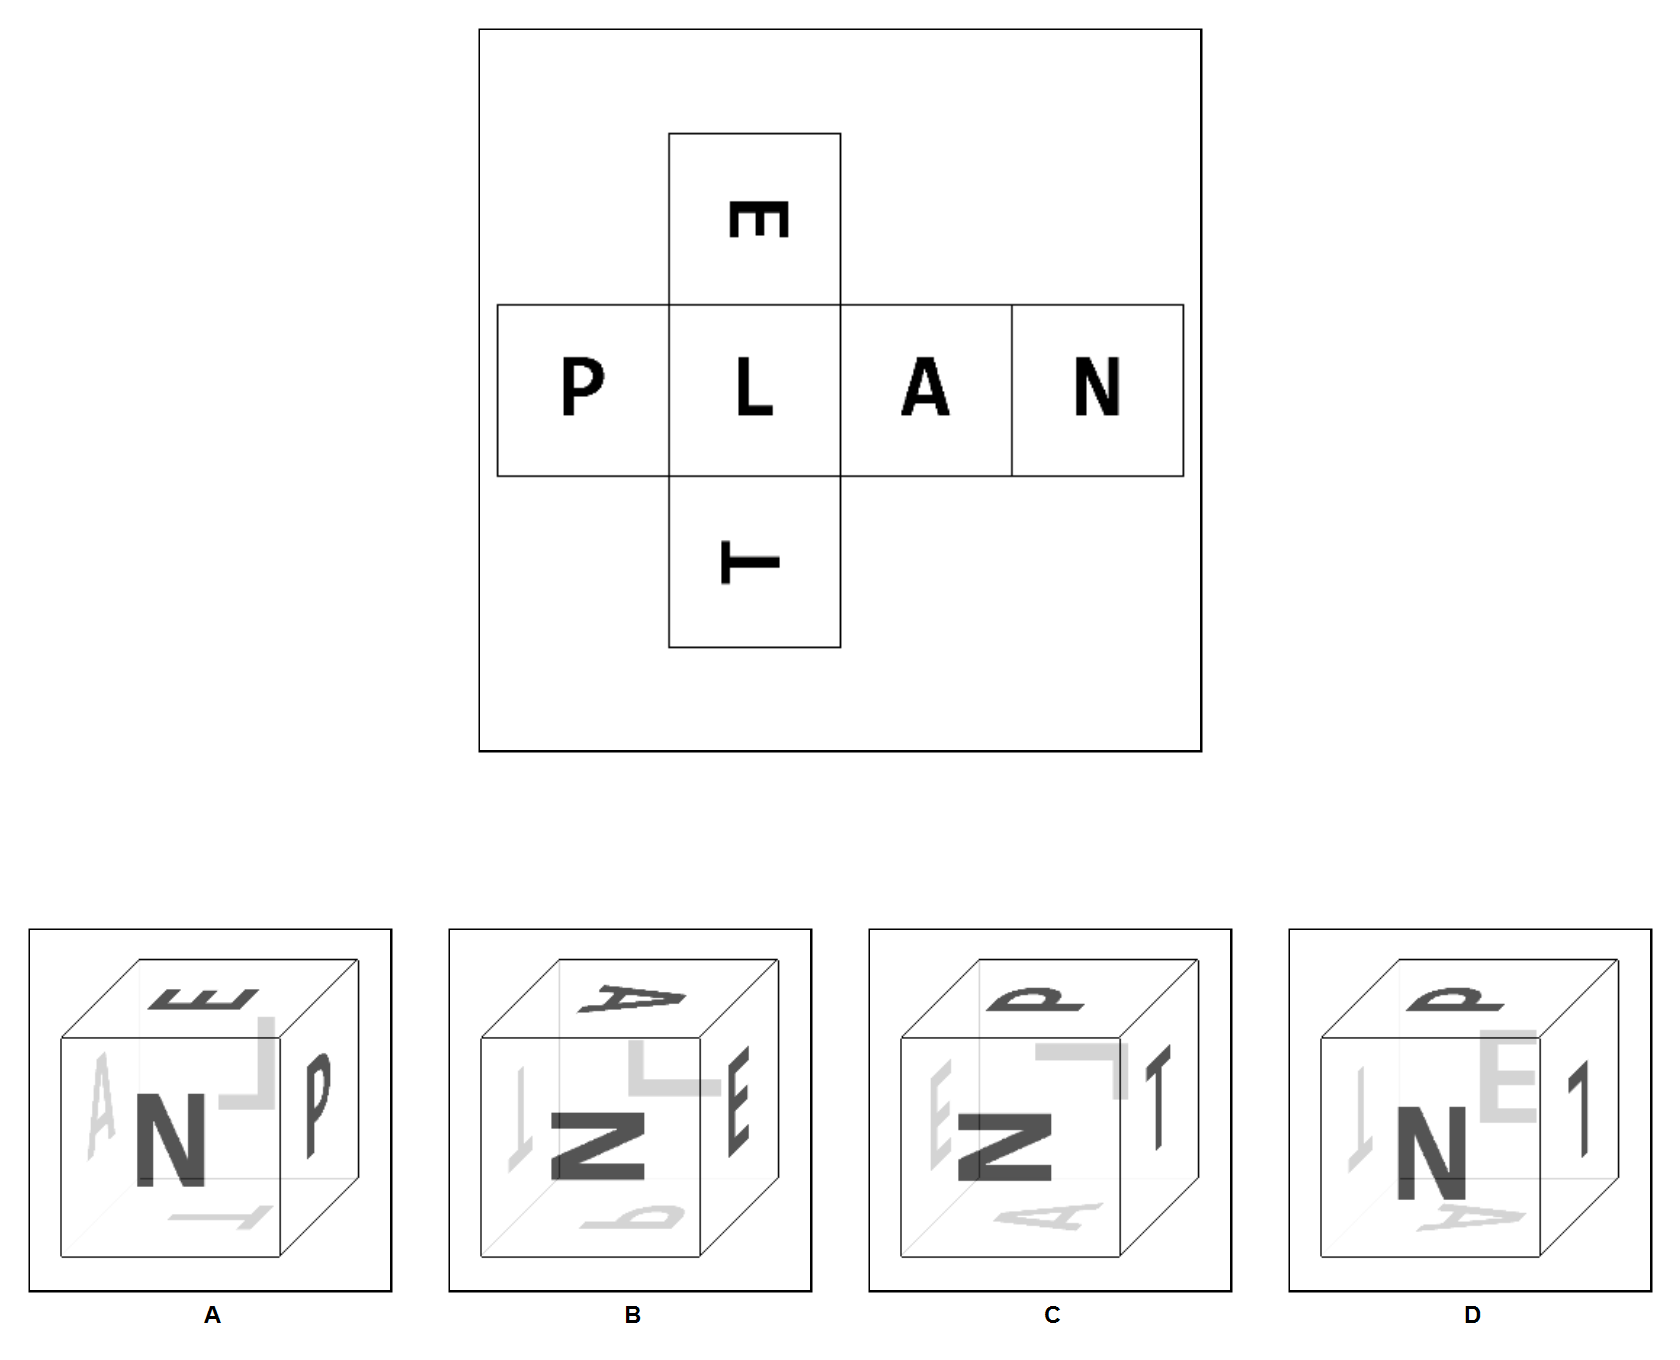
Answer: D